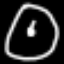
Label: clock